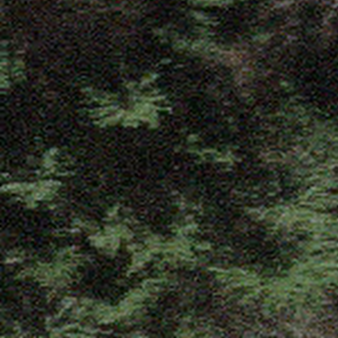
Label: other